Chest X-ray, AP view. Patient: 63 years old, sex M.
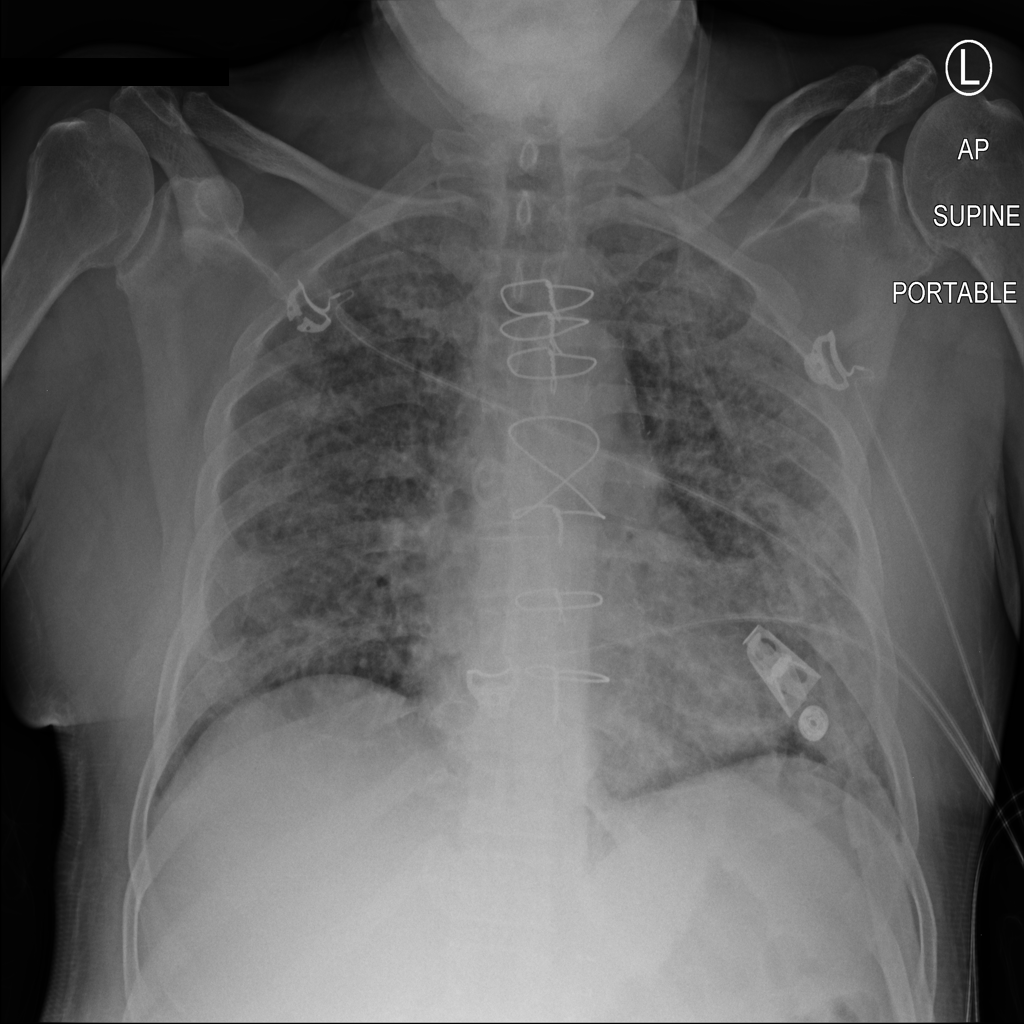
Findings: Infiltration